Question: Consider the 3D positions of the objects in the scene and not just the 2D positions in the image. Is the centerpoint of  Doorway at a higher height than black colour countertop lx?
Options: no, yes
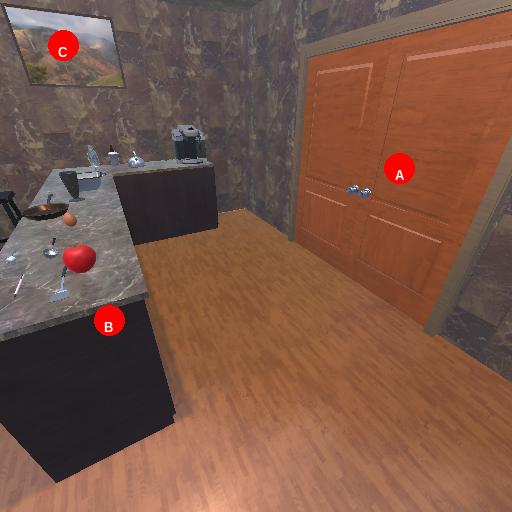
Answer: no